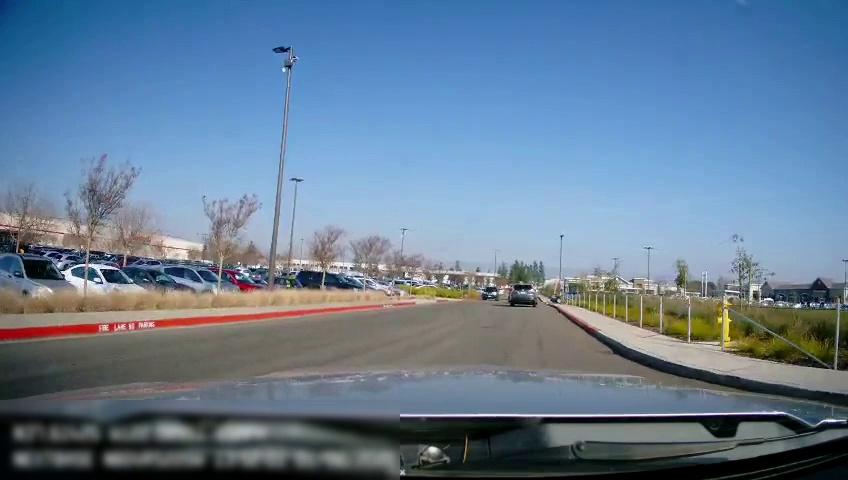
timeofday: Day
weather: Sunny
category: Drivable Space
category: Vehicles | SUV
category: Vehicles | Truck
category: Vehicles | Car